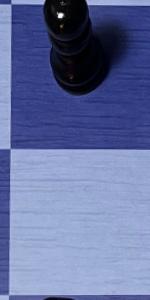
Label: Empty